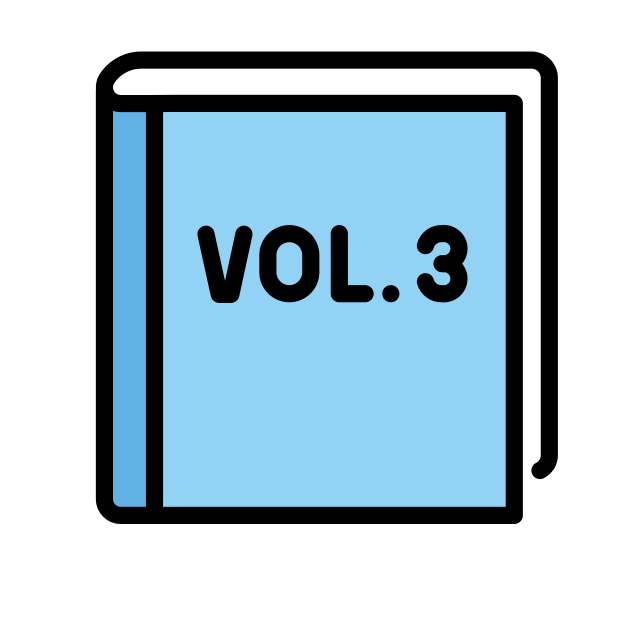
blue book